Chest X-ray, AP view. Patient: 51 years old, sex M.
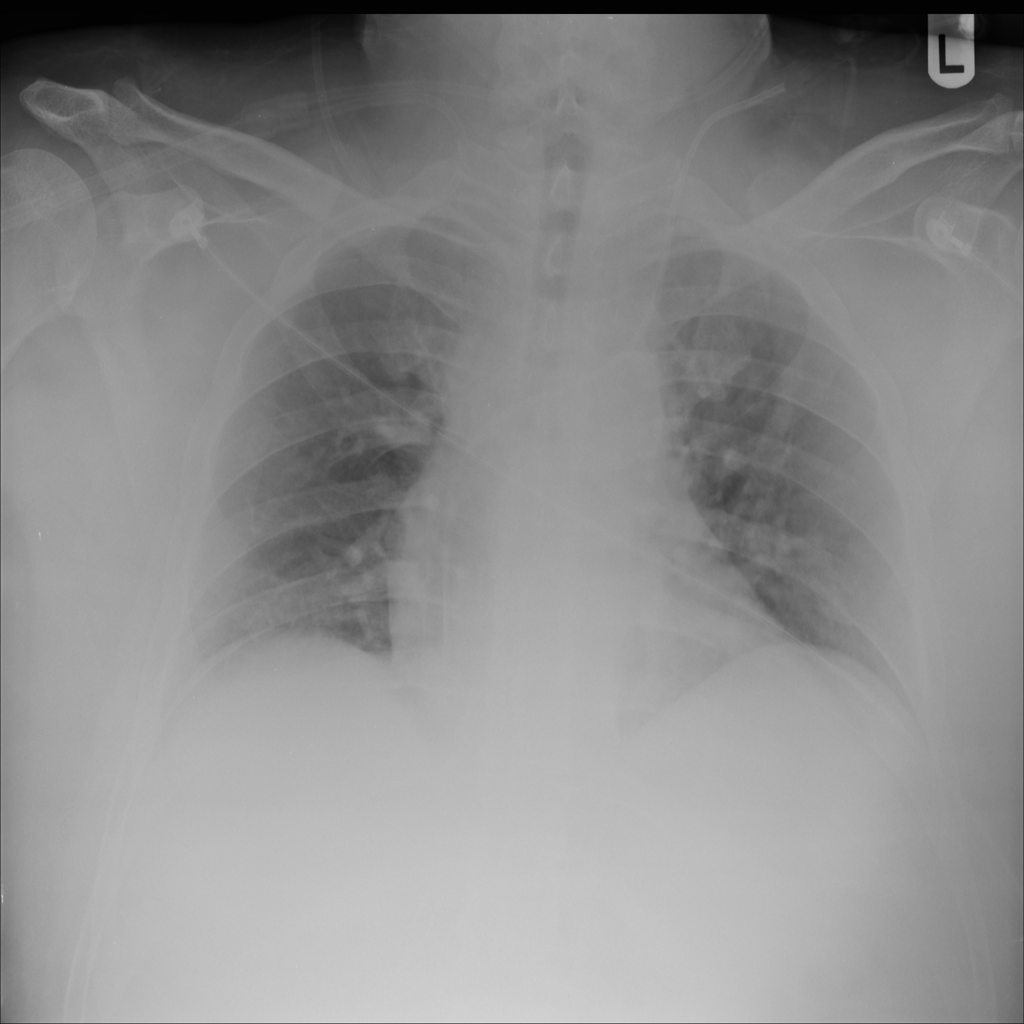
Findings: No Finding